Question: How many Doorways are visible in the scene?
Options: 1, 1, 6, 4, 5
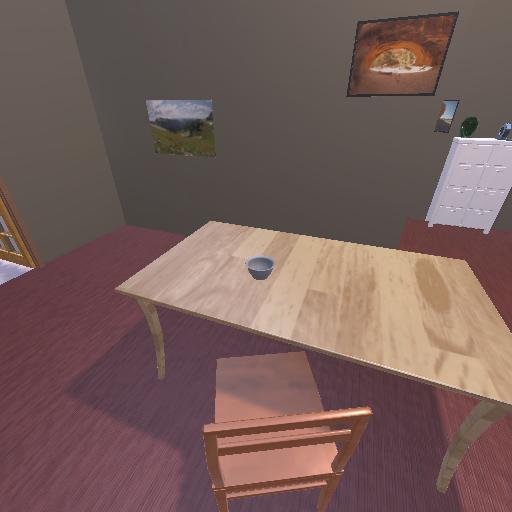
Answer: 1